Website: bh-photo
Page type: address-validator
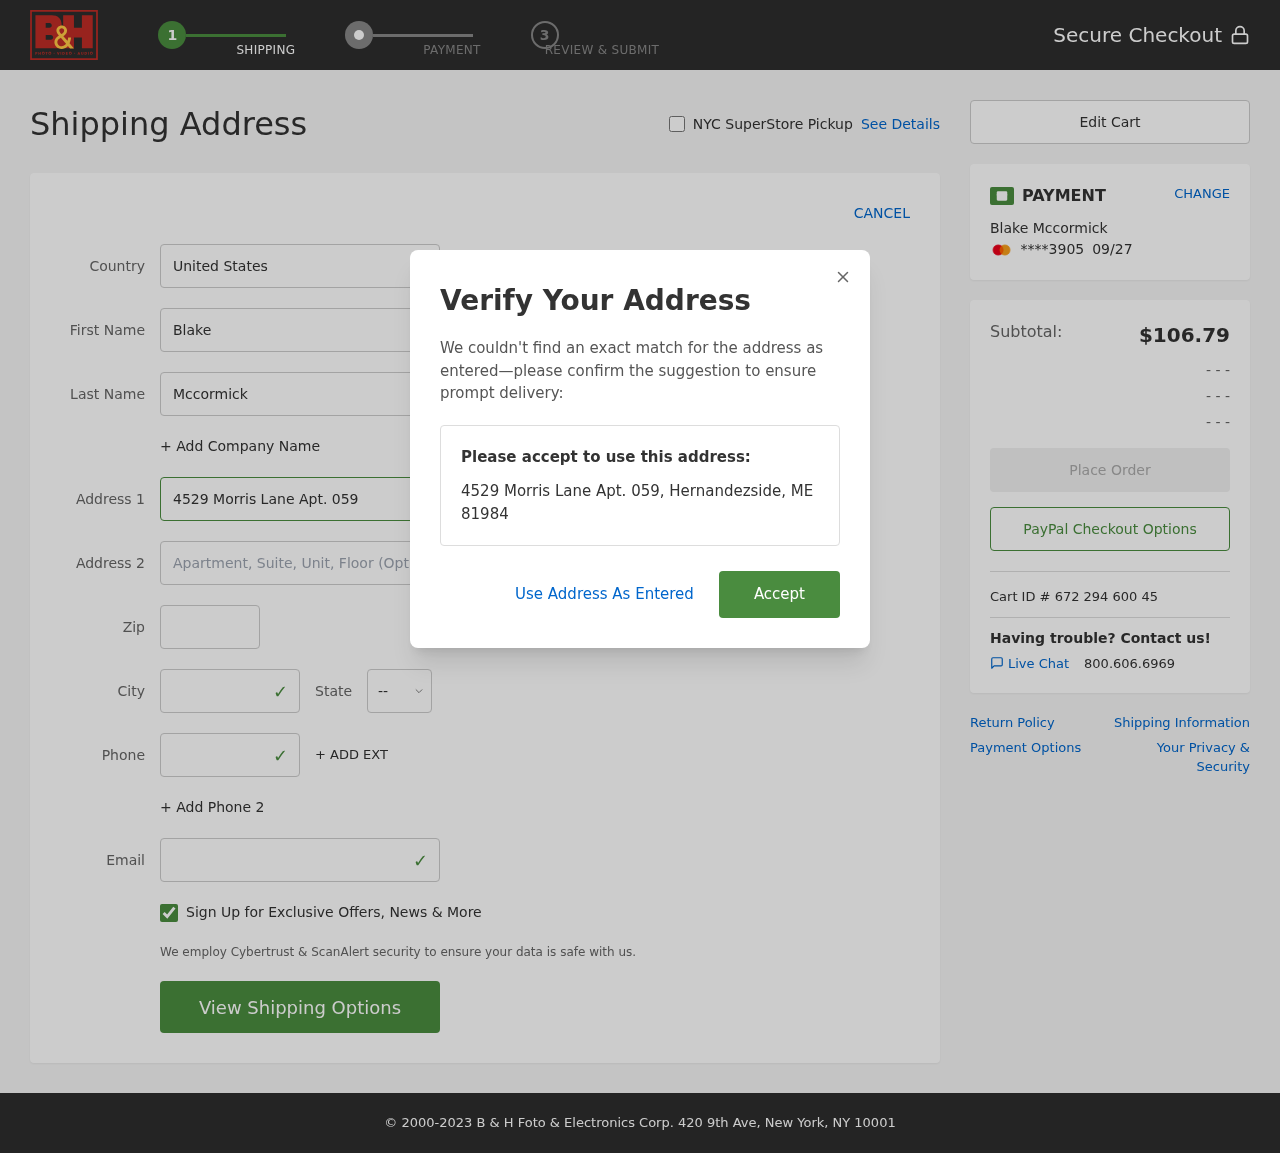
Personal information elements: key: PII_CARD_EXPIRY
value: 09/27
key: PII_CARD_LAST4
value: ****3905
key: PII_CITY
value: Hernandezside
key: PII_COUNTRY
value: United States
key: PII_EMAIL
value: blake_mccormick@hotmail.com
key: PII_FIRSTNAME
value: Blake
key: PII_FULLNAME
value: Blake Mccormick
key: PII_LASTNAME
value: Mccormick
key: PII_PHONE
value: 3996209712
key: PII_POSTCODE
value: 81984
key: PII_STATE_ABBR
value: ME
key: PII_STREET
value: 4529 Morris Lane Apt. 059
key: PII_CITY_STATE_ZIP
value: Hernandezside, ME 81984
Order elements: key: ORDER_SUBTOTAL
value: $106.79
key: ORDER_ID
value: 672 294 600 45